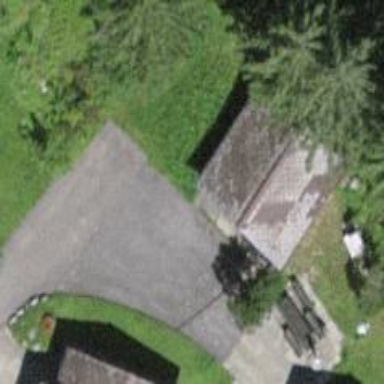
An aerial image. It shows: Group of garages.